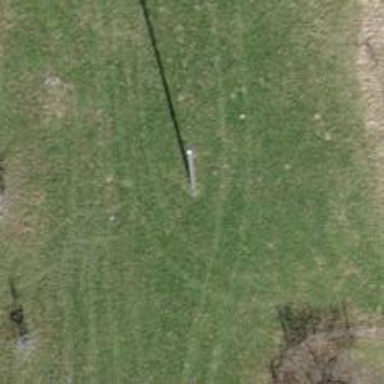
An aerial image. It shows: Minor power line.